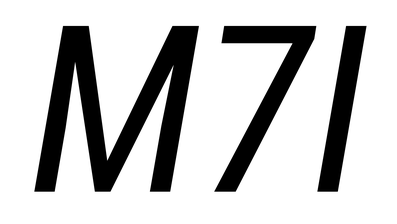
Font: Roboto-Italic_Condensed_Italic